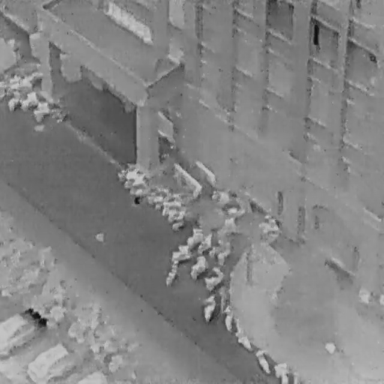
There are 23 Bicycles in the infrared image.